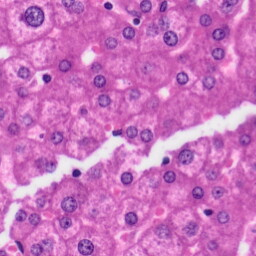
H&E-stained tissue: Liver